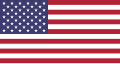
Flag of United States of America